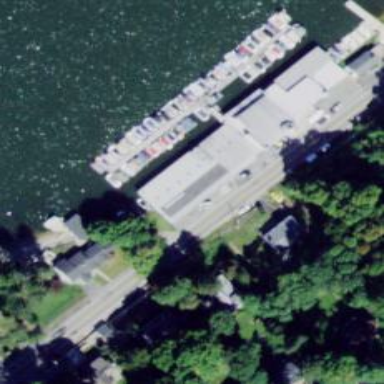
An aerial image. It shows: Boat storage area.